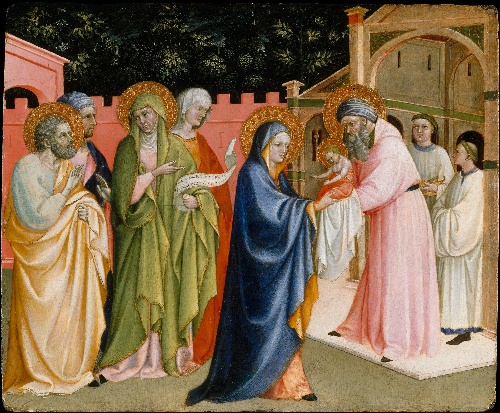
Title: The Presentation in the Temple
Artist: Alvaro Pirez
Artist bio: Portuguese, Évora, active 1411–34 Italy
Date: probably ca. 1430
Object type: Painting
Classification: Paintings
Medium: Tempera and gold on wood
Dimensions: 13 3/8 x 15 7/8 in. (34 x 40.3 cm)
Department: European Paintings
Credit line: The Jack and Belle Linsky Collection, 1982
Accession year: 1982
Repository: Metropolitan Museum of Art, New York, NY
Tags: Men|Women|Jesus|Virgin Mary|Joseph